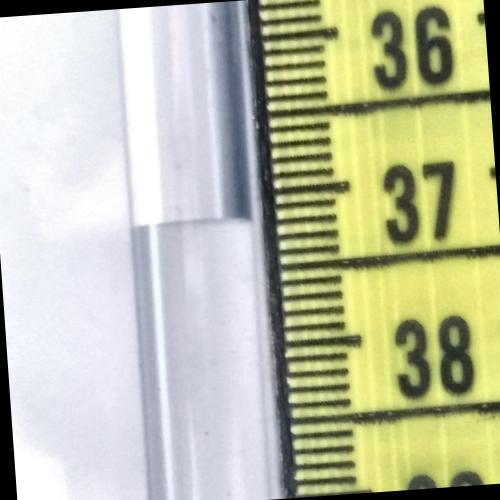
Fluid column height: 37.2 cm